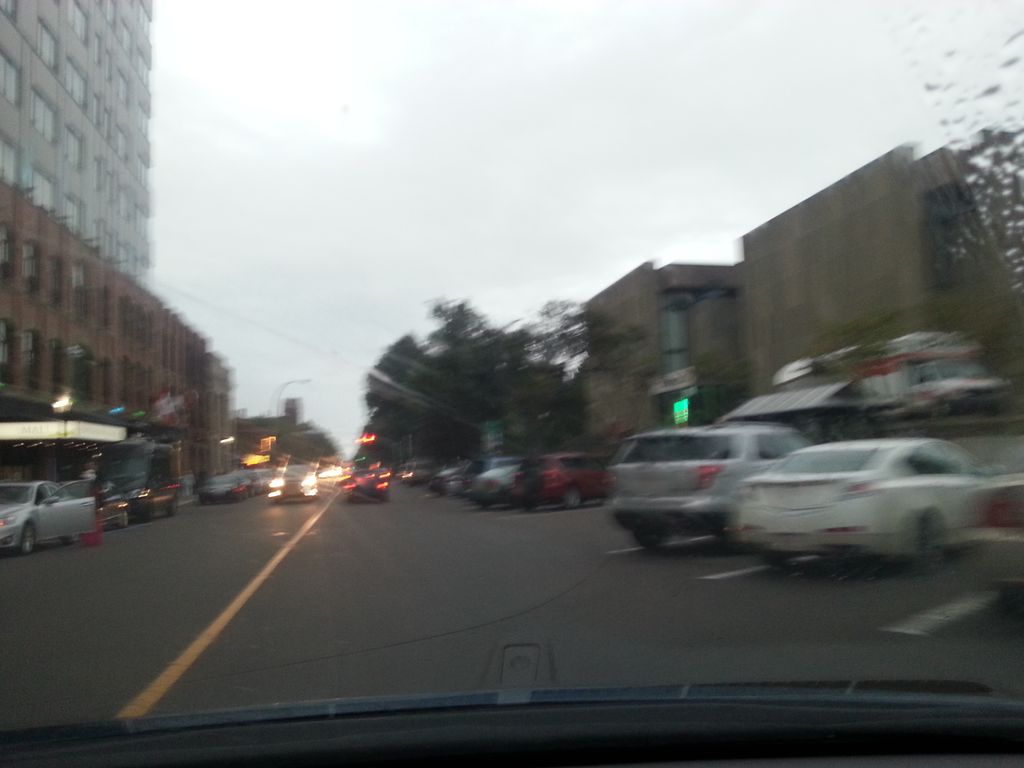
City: charlottetown